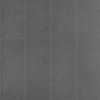
Label: dusty